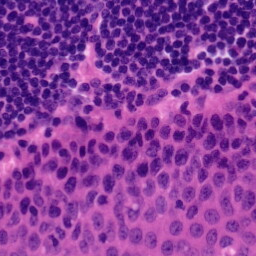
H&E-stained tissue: Tonsil